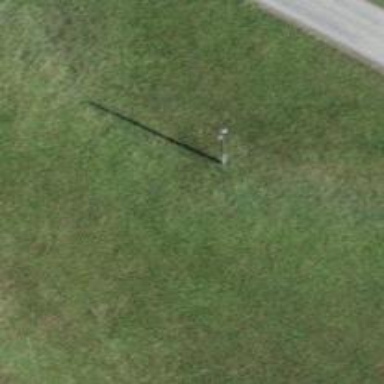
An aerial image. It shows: Utility pole as the man-made structure.